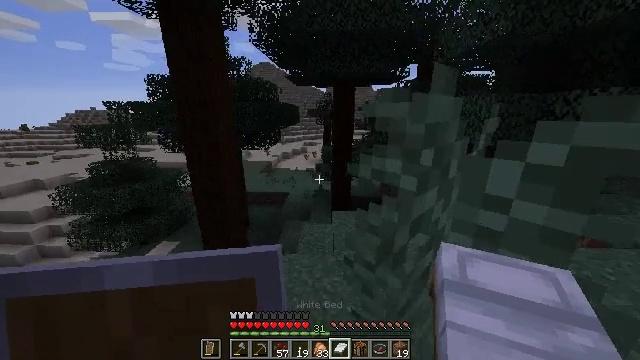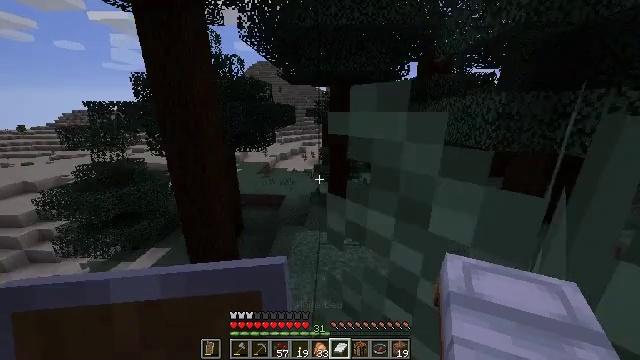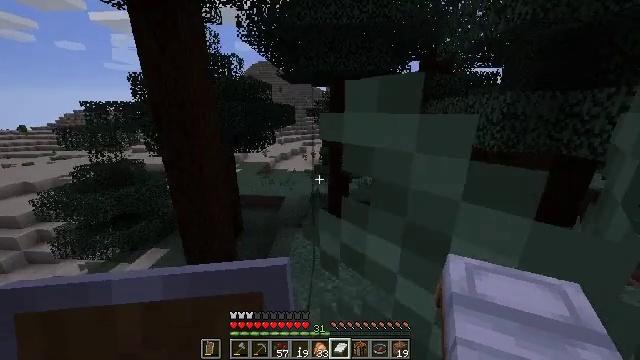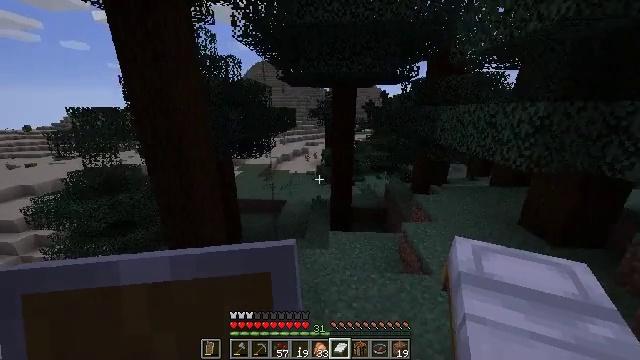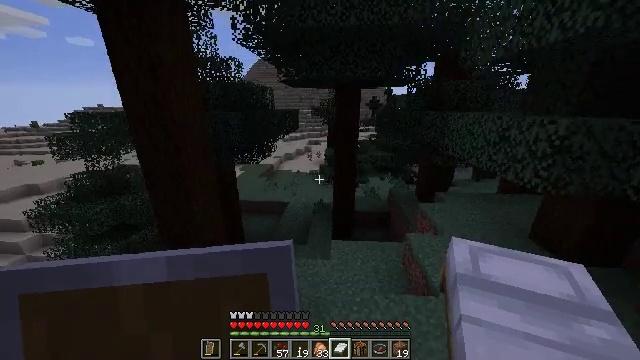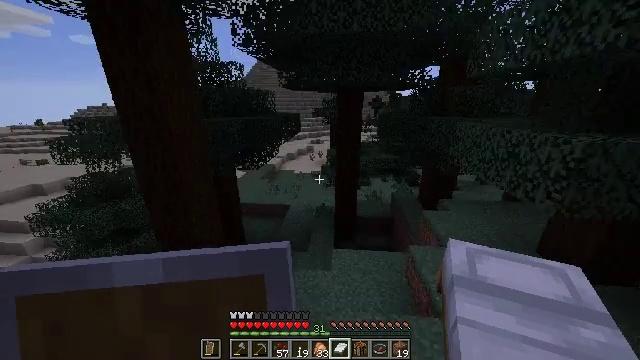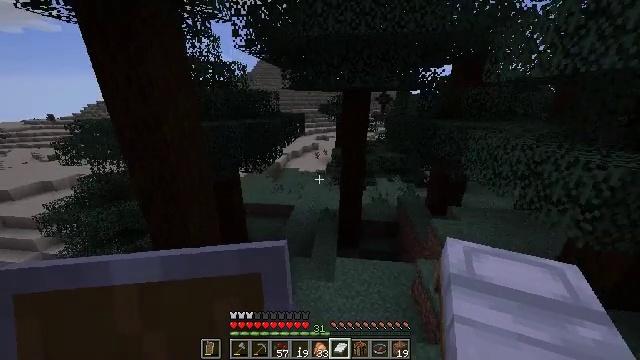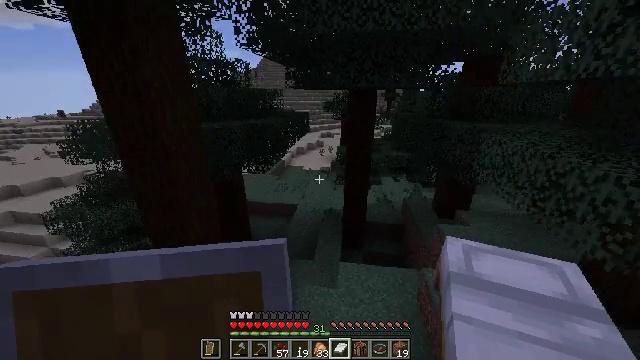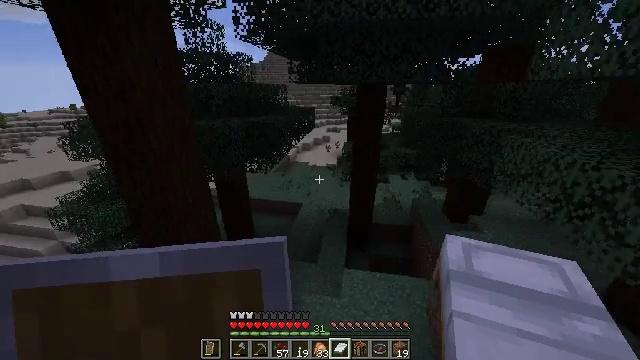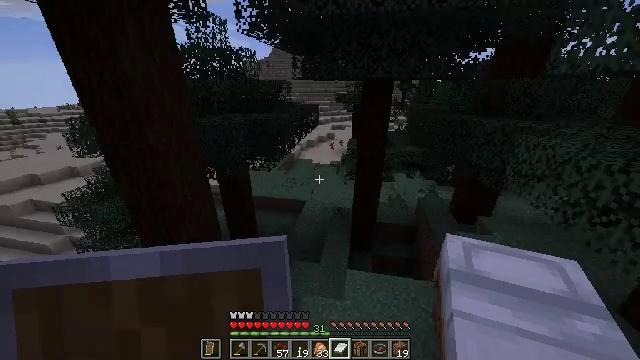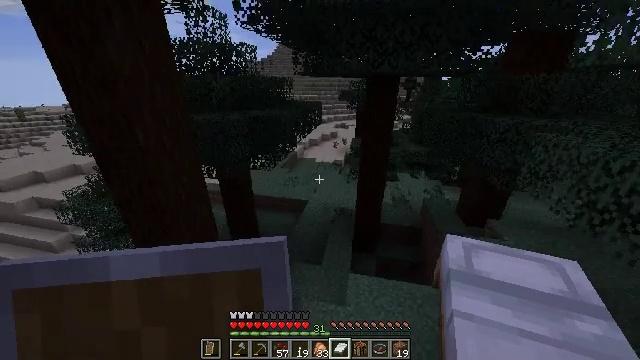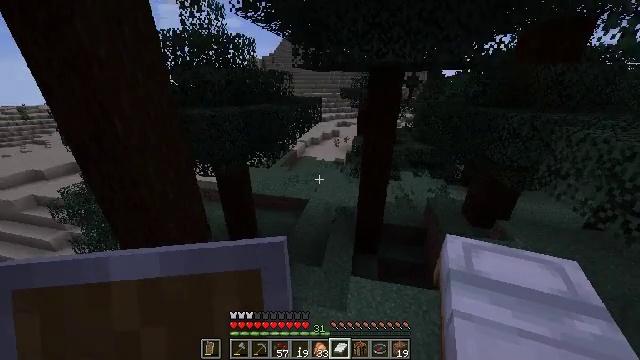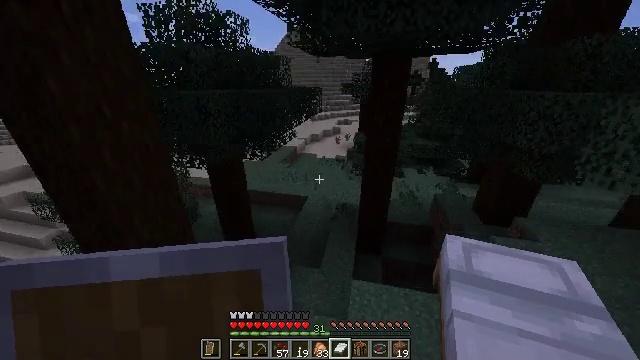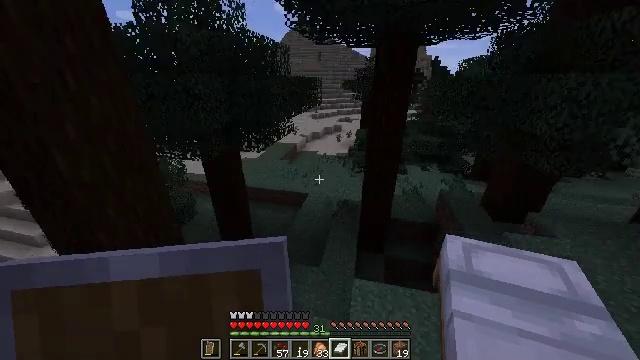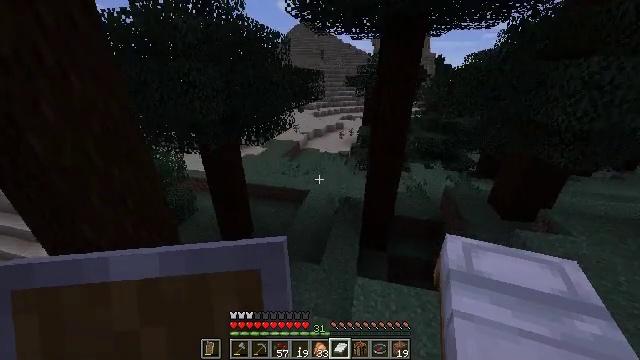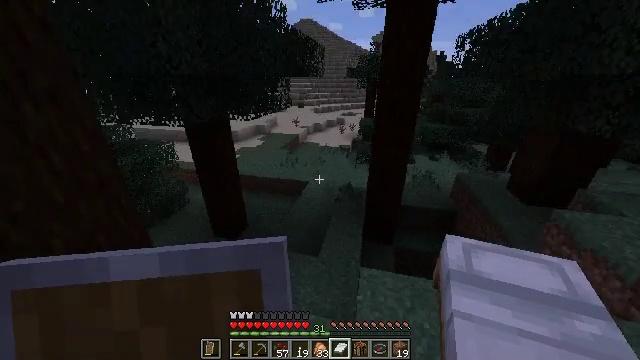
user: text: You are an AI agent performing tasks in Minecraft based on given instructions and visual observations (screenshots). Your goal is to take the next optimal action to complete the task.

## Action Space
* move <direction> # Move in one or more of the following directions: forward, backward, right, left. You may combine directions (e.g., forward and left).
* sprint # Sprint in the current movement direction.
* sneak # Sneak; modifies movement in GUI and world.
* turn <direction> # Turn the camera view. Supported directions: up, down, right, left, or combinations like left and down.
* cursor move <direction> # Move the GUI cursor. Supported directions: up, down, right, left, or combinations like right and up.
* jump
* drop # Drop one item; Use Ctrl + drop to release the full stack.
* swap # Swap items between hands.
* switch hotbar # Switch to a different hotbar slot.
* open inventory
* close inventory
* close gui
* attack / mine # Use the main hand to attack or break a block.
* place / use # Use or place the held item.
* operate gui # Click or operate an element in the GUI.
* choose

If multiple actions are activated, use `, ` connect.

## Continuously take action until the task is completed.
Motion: motion action
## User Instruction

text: Harvest the dead bush.
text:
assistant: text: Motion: move forward
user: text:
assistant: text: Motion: move forward
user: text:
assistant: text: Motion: move forward, jump
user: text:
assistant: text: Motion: move forward, jump
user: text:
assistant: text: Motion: move forward, jump
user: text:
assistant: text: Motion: move forward, turn left and down, jump
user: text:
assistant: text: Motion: move forward, turn left and down
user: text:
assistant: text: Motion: move forward, turn left and down
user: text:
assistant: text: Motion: move forward, turn left
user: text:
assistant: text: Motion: move forward
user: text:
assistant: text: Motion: move forward
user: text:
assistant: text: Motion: move forward
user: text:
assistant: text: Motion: move forward
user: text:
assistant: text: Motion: move forward
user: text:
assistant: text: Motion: move forward
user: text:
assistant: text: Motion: move forward
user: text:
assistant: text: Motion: move forward
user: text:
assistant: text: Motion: move forward
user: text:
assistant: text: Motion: move forward
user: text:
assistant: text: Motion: move forward
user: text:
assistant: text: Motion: move forward
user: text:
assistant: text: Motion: move forward, turn up
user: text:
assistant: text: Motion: move forward, turn up
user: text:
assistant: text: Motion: move forward, turn left and up
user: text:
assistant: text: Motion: move forward
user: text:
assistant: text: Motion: move forward
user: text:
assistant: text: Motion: move forward, turn up
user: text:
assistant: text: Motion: move forward, turn left and up
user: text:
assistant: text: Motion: move forward, turn up
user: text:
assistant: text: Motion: move forward, turn up